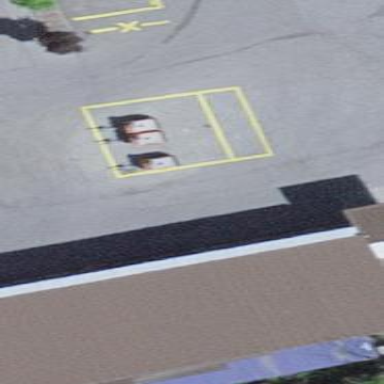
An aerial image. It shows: Industrial building.